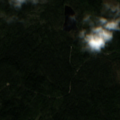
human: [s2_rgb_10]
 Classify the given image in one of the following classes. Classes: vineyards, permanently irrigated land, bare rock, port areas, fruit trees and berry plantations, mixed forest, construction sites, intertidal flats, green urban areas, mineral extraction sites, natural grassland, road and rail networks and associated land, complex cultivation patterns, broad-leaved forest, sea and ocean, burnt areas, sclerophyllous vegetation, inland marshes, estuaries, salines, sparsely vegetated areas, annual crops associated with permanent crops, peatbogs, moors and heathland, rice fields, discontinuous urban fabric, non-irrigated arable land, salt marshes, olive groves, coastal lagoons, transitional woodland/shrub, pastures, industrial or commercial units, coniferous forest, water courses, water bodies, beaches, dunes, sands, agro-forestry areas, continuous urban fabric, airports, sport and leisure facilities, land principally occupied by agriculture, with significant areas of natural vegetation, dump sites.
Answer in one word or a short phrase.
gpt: coniferous forest, mixed forest